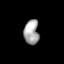
Tissue: lung
Cell type: T cells
Senescence score: 0.5606
Nuclear area (px): 360
Mean DAPI intensity: 166.531